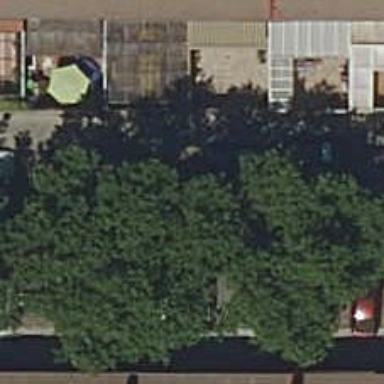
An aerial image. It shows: Apartment used for tourism.